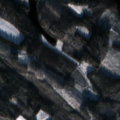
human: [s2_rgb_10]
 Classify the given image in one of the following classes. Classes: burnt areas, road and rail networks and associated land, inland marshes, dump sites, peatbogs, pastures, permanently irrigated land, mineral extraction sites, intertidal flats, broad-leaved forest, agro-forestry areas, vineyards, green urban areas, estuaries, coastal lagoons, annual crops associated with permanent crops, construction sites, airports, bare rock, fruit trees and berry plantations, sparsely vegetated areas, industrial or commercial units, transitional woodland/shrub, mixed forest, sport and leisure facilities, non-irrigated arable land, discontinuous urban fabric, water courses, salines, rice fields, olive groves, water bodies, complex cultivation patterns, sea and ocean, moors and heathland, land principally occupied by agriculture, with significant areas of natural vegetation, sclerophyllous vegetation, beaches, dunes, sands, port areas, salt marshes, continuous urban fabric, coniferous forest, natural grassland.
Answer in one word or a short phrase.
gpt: land principally occupied by agriculture, with significant areas of natural vegetation, mixed forest, transitional woodland/shrub, water bodies